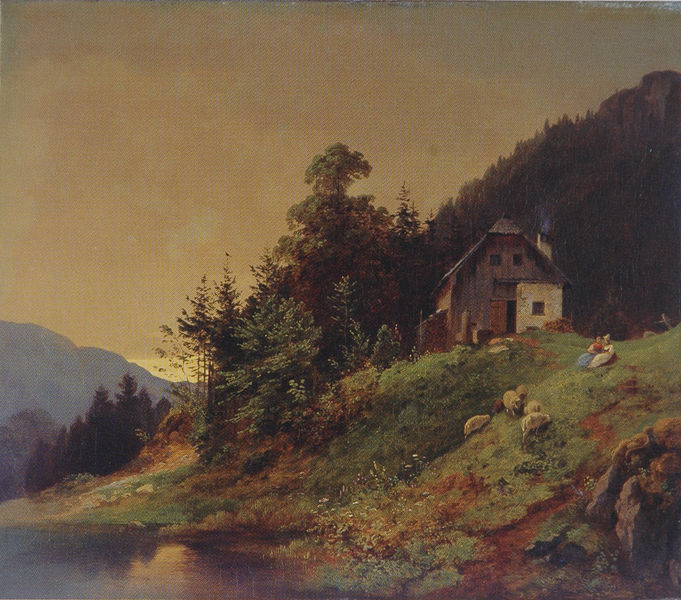
Titel: Gebirgslandschaft
Künstler: Ernst Kaiser
Standort: München
Institution: Stadtmuseum
Schlagwörter: baum, berg, blau, blätter, felsen, gewitter, himmel, schatten, wasser, bäume, fluss, frauen, grün, landschaft, menschen, ocker, sand, see, sitzen, teich, ufer, abend, blumen, braun, fenster, frau, holz, kleid, licht, orange, tür, weiss, dach, gebäude, gras, haus, rasen, rot, tiere, weg, wiese, stein, steine, spiegel, öl, bach, dämmerung, erde, horizont, häuser, hügel, morgen, natur, sonnenaufgang, spiegelung, busch, gebüsch, gewässer, hütte, pfad, qualm, rauch, sonne, land, paar, tal, wald, bauern, schornstein, magd, sommer, ruhe, zwei, abhang, bäuerin, berge, berghang, fels, gebirge, hang, nebel, sonnenuntergang, alm, bauernhof, hof, idylle, rast, figuren, friedrich, tannen, häuschen, staffage, abendrot, frühling, abendstimmung, bauer, waldrand, pärchen, schaf, bayern, moos, abendhimmel, schweiz, laubbaum, nadelbaum, tanne, kiefer, malerisch, ländlich, nadelbäume, fichten, impresionismus, zwielicht, verblauung, kate, gestrüpp, arkadien, schafe, hirte, hirten, schäferin, abenddämmerung, weise, heidi, bergsee, dirndl, ländliche idylle, schafherde, berghof, lerche, rauen, bergwald, geb, almhütte, böumen, klider, mädchenf, refelexion, schafhirten, fensen